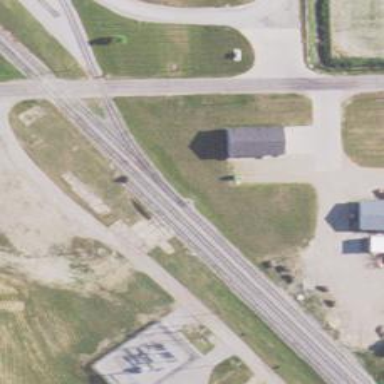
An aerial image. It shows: Railway siding for service.